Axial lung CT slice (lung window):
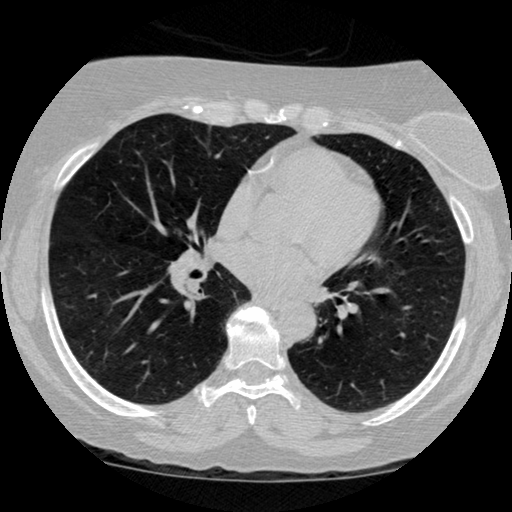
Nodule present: no